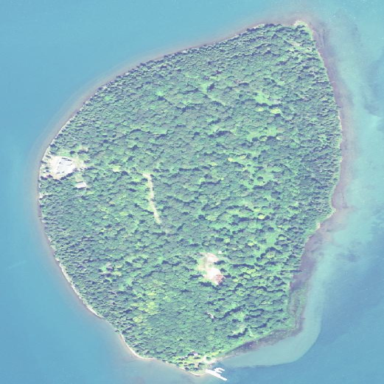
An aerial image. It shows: Islet.